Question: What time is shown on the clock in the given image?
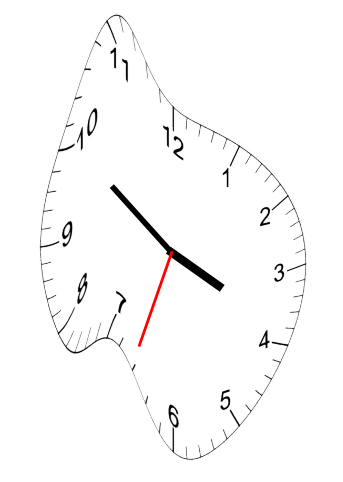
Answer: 03:50:33